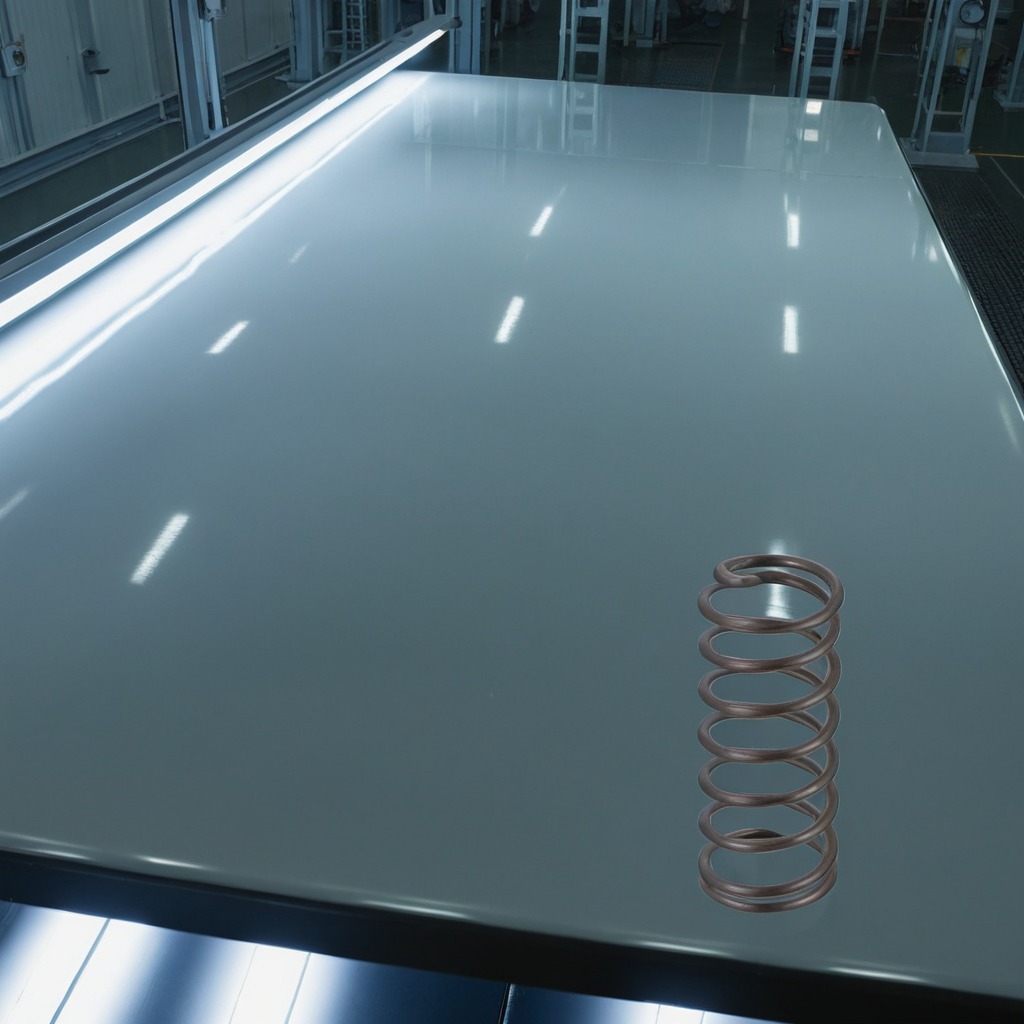
A coiled metal spring is lying on a high-gloss table in a ship maintenance bay industrial lighting.